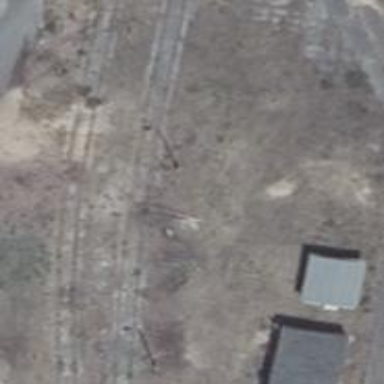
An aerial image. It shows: Rail spur service.